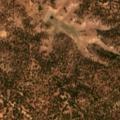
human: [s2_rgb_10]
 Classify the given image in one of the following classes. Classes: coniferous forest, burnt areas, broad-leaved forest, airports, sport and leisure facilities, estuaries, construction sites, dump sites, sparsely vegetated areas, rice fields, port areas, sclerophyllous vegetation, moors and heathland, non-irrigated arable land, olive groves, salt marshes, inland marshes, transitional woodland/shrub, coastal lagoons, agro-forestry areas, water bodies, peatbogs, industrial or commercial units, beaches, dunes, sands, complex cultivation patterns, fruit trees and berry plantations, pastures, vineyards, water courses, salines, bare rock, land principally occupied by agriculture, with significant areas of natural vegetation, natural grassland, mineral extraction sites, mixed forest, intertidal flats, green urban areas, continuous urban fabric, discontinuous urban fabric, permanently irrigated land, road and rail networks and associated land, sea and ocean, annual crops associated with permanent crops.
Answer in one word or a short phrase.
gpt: agro-forestry areas, broad-leaved forest, mixed forest, transitional woodland/shrub